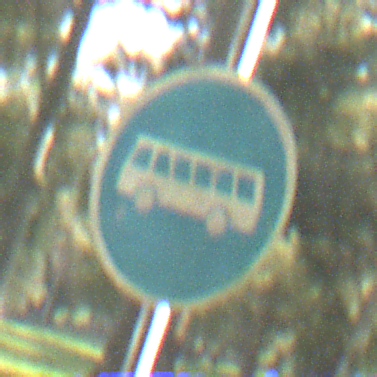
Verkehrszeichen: Busssonderstreifen
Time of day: MorningAfternoon
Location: Outdoor (Nature)
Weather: Clear
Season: NotSpecified
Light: Natural